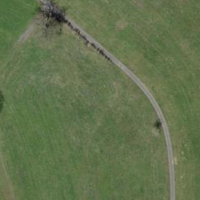
EUNIS habitat code: 52
Species observed at this site:
Medicago sativa